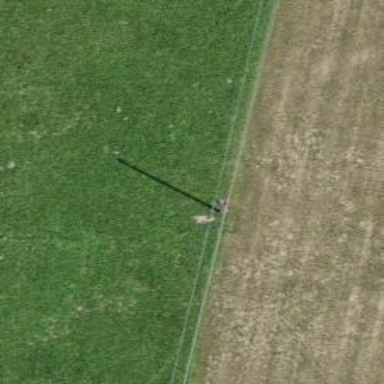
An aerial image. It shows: Utility pole in the area.